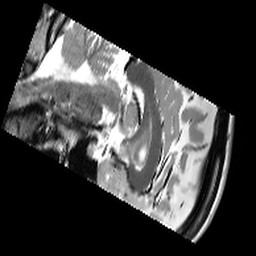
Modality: T2w
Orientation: sagittal
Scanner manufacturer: siemens
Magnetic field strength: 3 T
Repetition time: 10.64 s
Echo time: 0.05 s